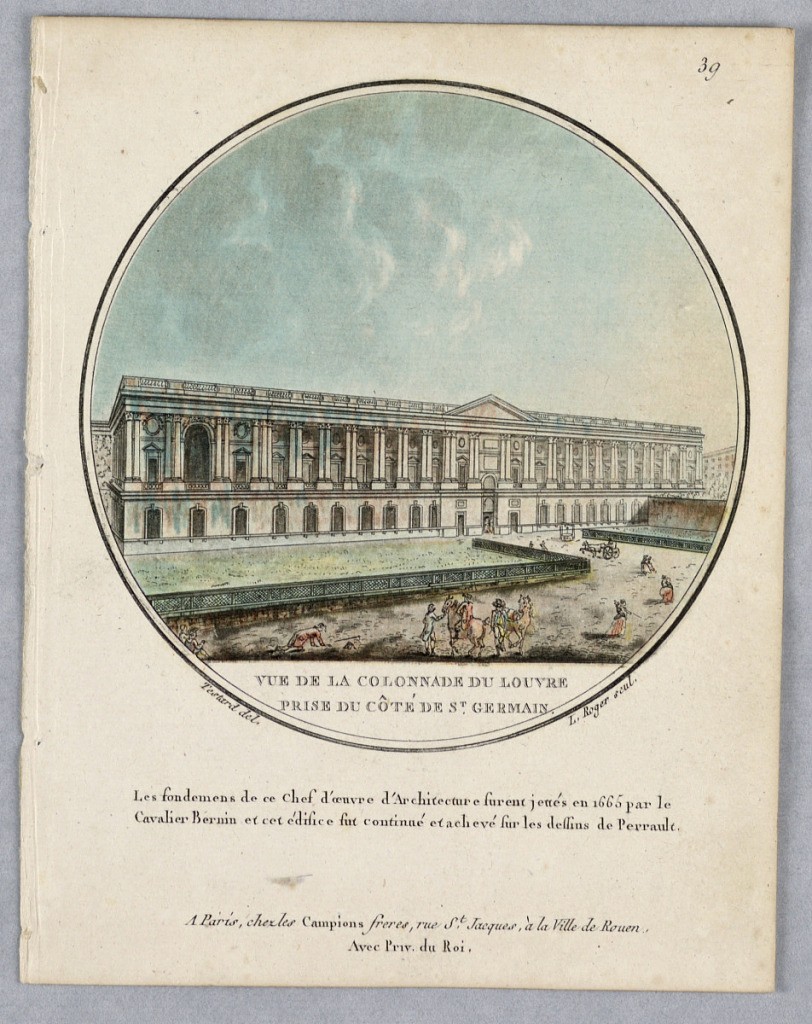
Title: Le Louvre Colonnade, Facing Saint Germain, Plate 39 of Vues Pittoresques de Principaux édifices de Paris
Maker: L. Roger, French, active 18th century
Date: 1792
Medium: Engraving, brush and watercolor on paper
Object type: Print
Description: One façade of the Louvre from the courtyard, with gardens and figures. Title, artists' and publishers names and a short commentary below.